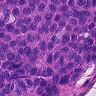
Metastatic tissue present: yes